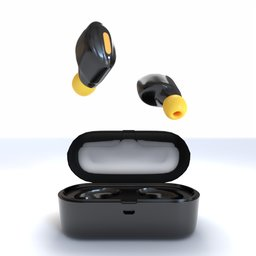
Label: electronics